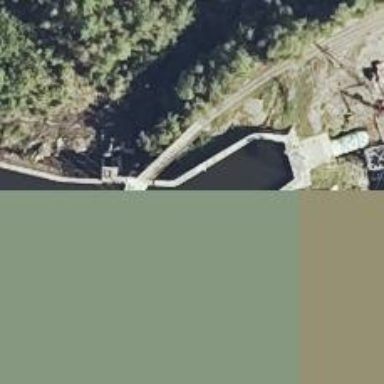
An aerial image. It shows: Dam across waterway.